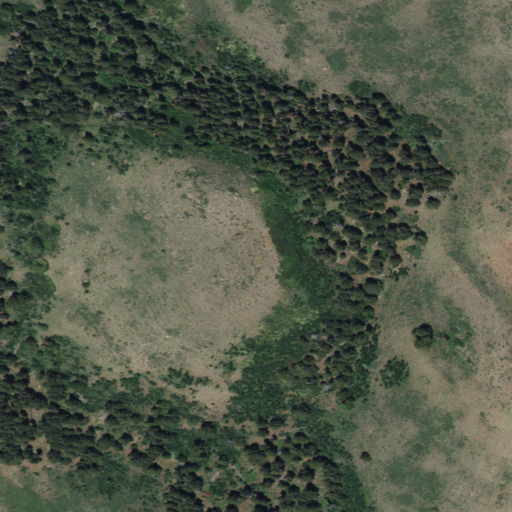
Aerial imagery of mountain in Idaho named Elk Butte containing shrub and evergreen forest